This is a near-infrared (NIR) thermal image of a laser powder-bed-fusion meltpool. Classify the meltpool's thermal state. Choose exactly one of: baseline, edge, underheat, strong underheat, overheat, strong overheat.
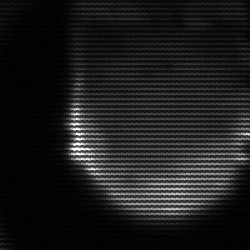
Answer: edge